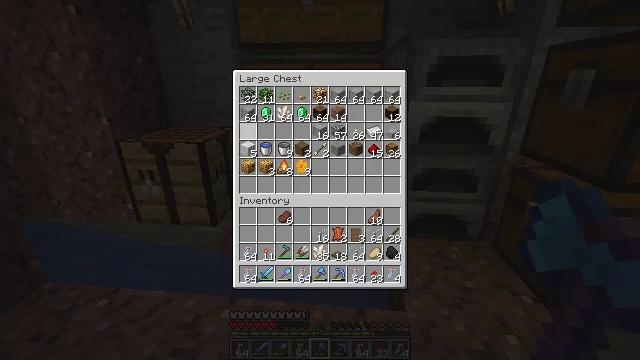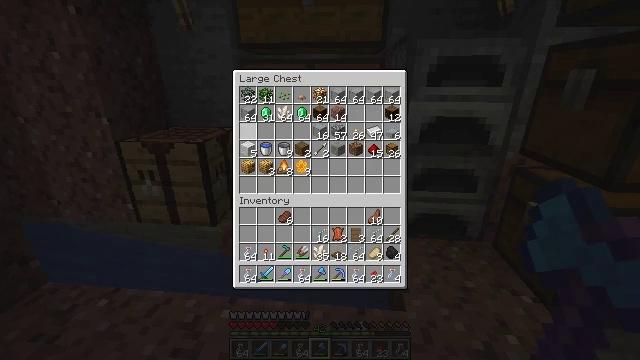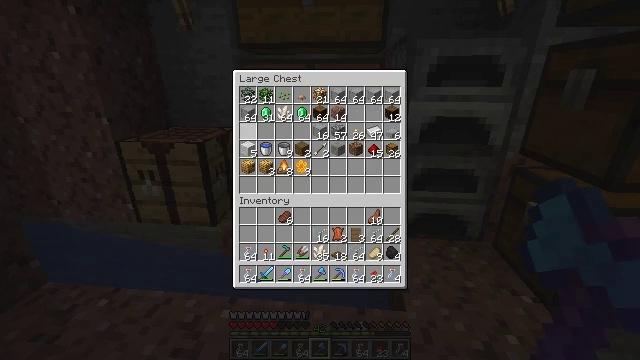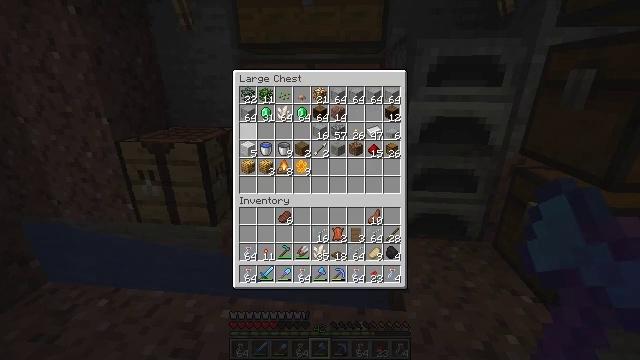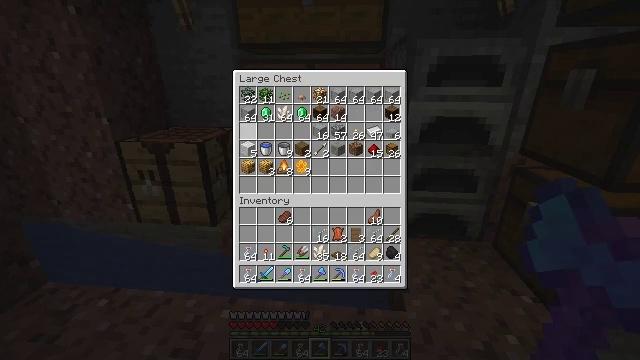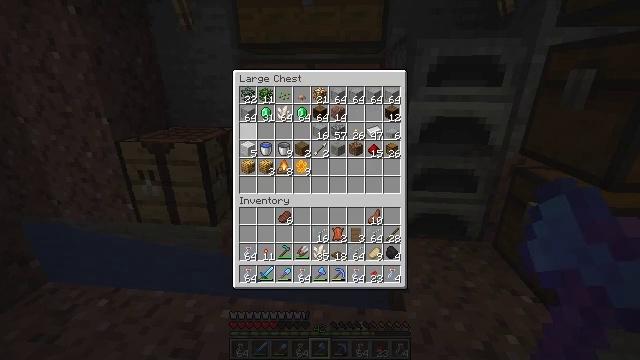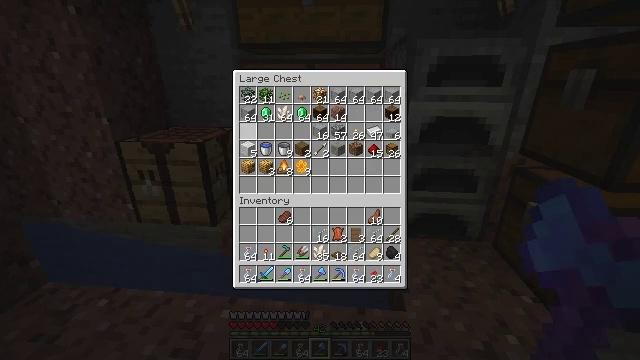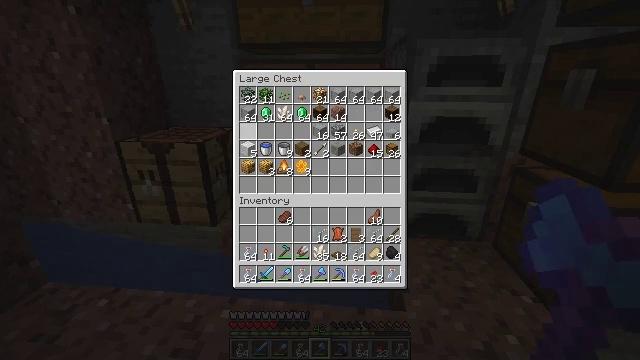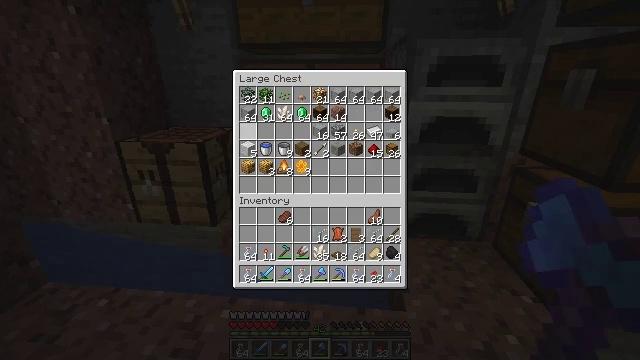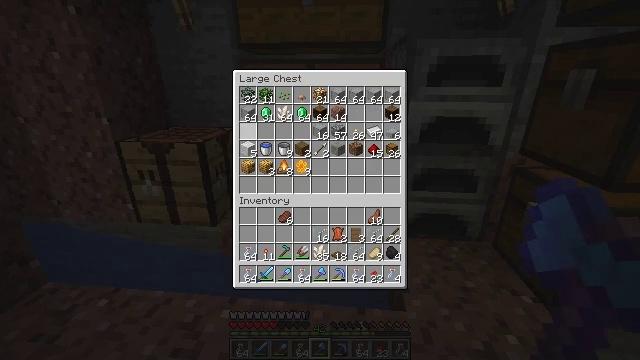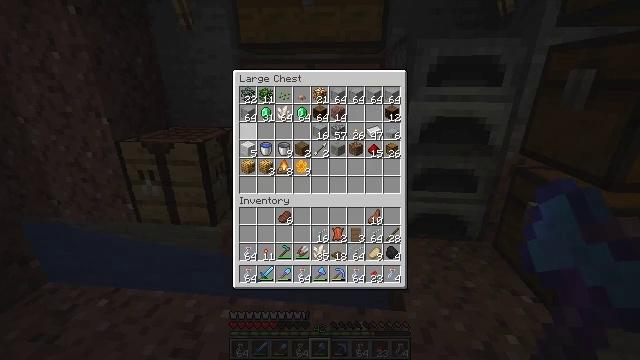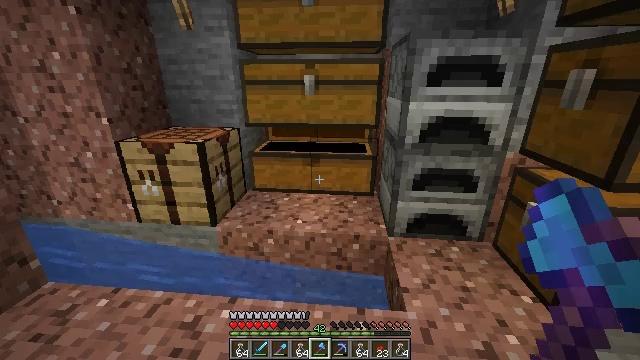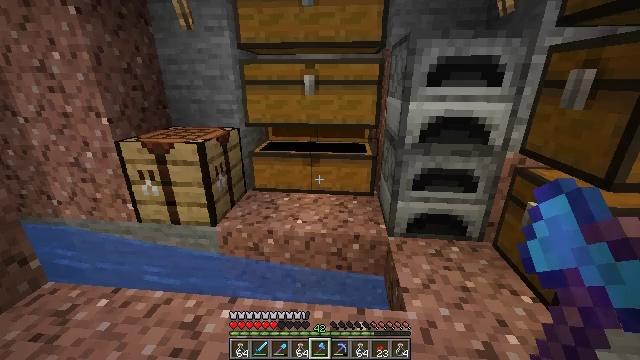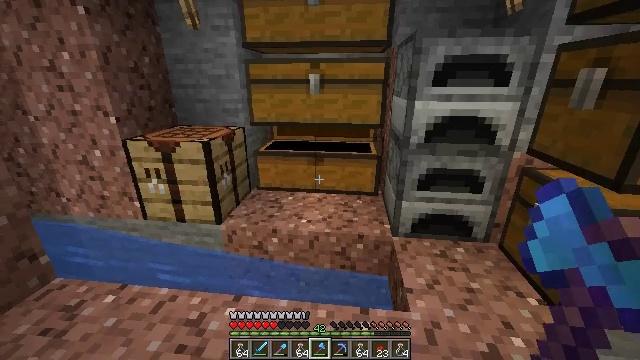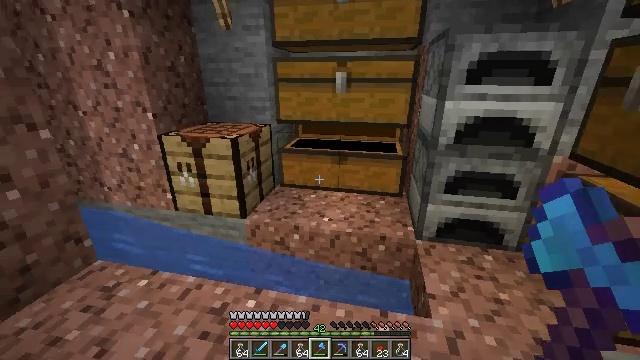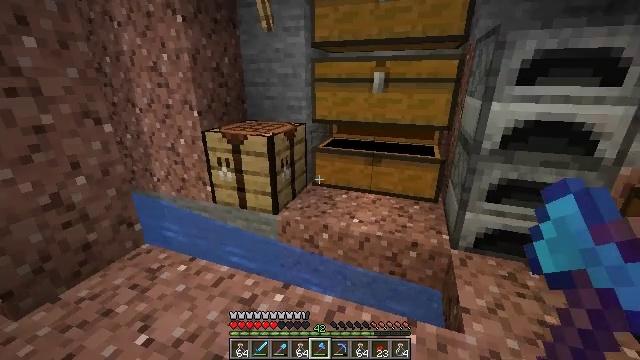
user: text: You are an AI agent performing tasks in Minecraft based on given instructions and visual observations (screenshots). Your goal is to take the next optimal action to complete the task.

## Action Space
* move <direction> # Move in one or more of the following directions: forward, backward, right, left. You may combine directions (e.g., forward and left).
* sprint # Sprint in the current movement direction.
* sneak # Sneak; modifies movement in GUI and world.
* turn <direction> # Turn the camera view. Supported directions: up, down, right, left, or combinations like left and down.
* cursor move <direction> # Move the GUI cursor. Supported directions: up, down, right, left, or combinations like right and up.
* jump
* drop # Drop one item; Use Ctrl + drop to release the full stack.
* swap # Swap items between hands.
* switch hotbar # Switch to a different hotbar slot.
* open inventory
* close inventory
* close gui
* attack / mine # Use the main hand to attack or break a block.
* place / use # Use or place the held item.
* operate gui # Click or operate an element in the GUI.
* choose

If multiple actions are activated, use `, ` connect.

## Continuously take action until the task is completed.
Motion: motion action
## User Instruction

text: Combine glass blocks to craft a glass bottle.
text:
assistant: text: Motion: sneak
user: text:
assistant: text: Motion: sneak
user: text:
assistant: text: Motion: sneak
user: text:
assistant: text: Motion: sneak
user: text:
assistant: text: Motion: sneak
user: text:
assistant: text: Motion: no_op
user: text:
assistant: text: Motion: no_op
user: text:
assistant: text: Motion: no_op
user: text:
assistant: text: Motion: no_op
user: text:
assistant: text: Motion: no_op
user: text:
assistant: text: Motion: no_op
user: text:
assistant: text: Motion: close gui
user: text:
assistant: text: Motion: turn left
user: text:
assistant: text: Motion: turn left
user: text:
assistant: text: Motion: turn left
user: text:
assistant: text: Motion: turn left
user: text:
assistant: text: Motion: turn left
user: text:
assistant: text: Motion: no_op
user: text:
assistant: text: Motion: use / place
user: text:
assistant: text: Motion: use / place
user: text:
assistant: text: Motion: use / place
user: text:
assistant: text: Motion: use / place
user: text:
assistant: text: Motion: use / place
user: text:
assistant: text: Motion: open gui
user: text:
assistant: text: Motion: no_op
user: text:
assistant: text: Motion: no_op
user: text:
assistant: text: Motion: no_op
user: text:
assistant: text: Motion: no_op
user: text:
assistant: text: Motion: no_op
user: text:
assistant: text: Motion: no_op